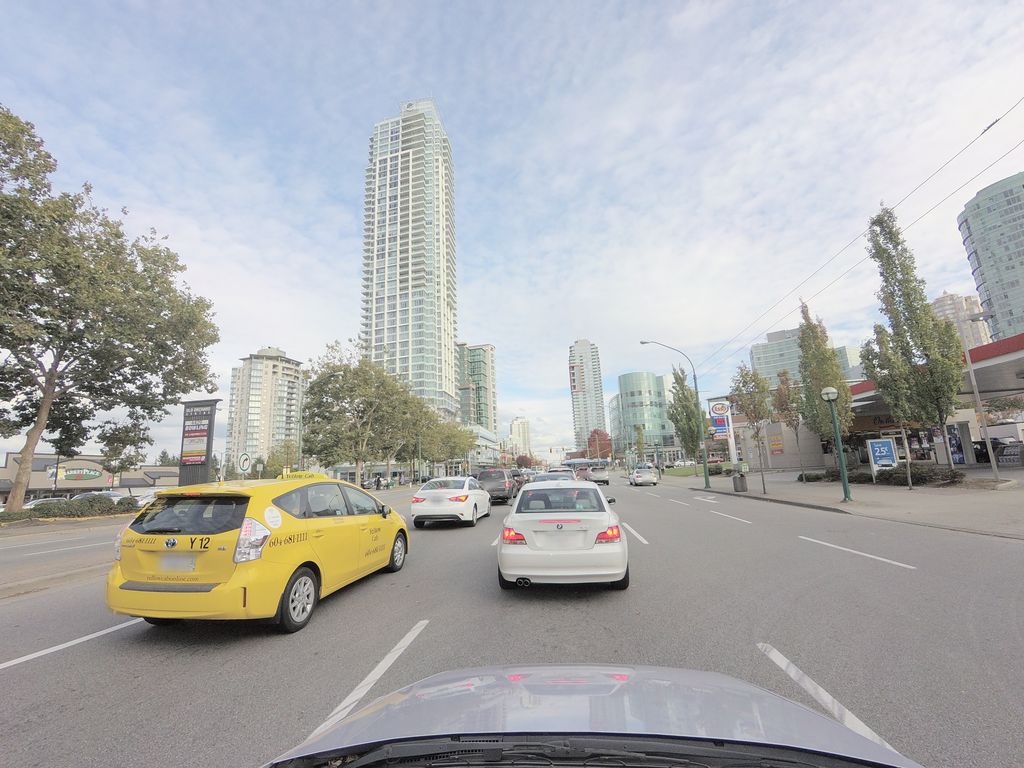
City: vancouver